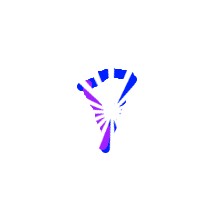
Shape: triangle